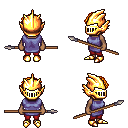
a pixel art fantasy rpg character, female body template, human, dark skin, chain tabard jacket, red pants, light blonde curly afro hairstyle, gold helm, gold boots, spear, four views (front, back, left, right), 2x2 character sprite sheet, small pixel art, hard edges, no anti-aliasing